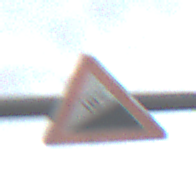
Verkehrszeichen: Steigung10
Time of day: Night
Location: Outdoor (Nature)
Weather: Overcast
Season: NotSpecified
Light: Artificial